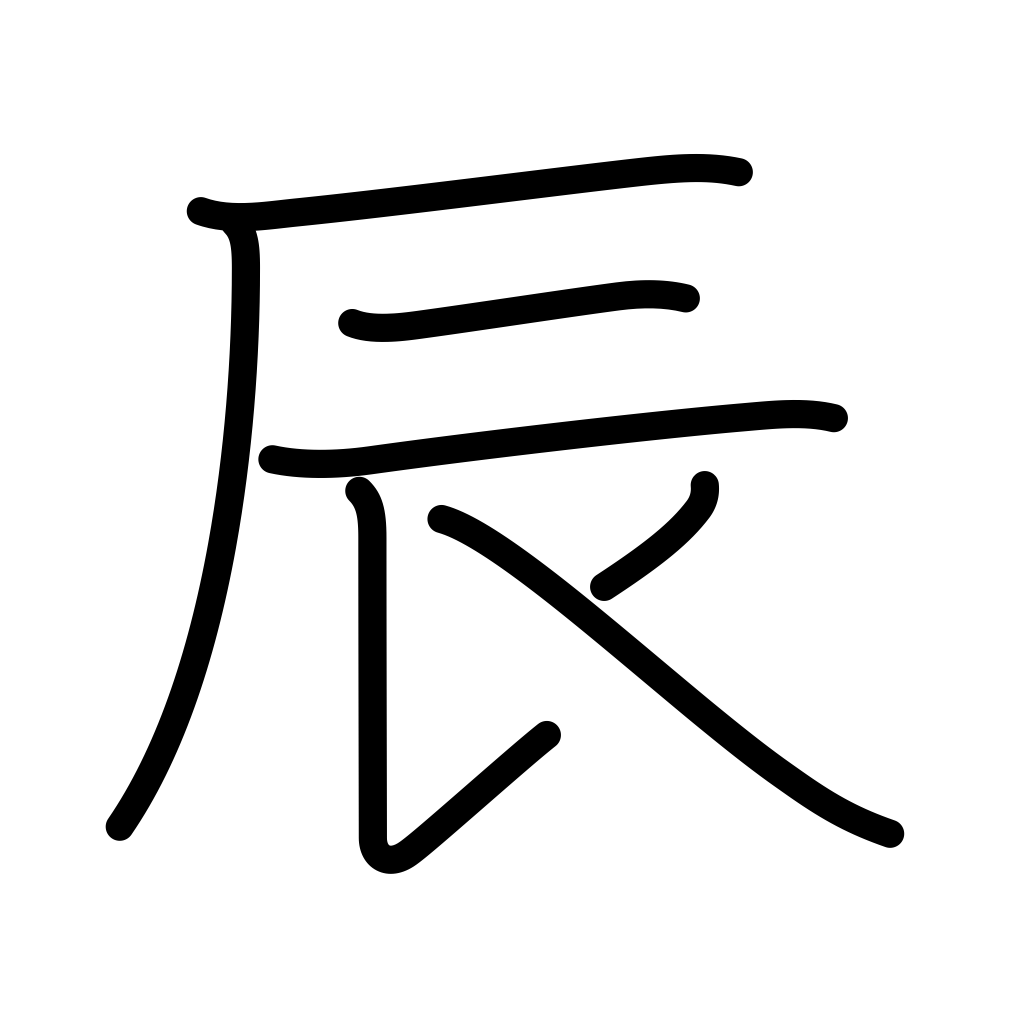
Meaning: sign of the dragon, 7-9AM, fifth sign of Chinese zodiac